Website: lowes
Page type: payment
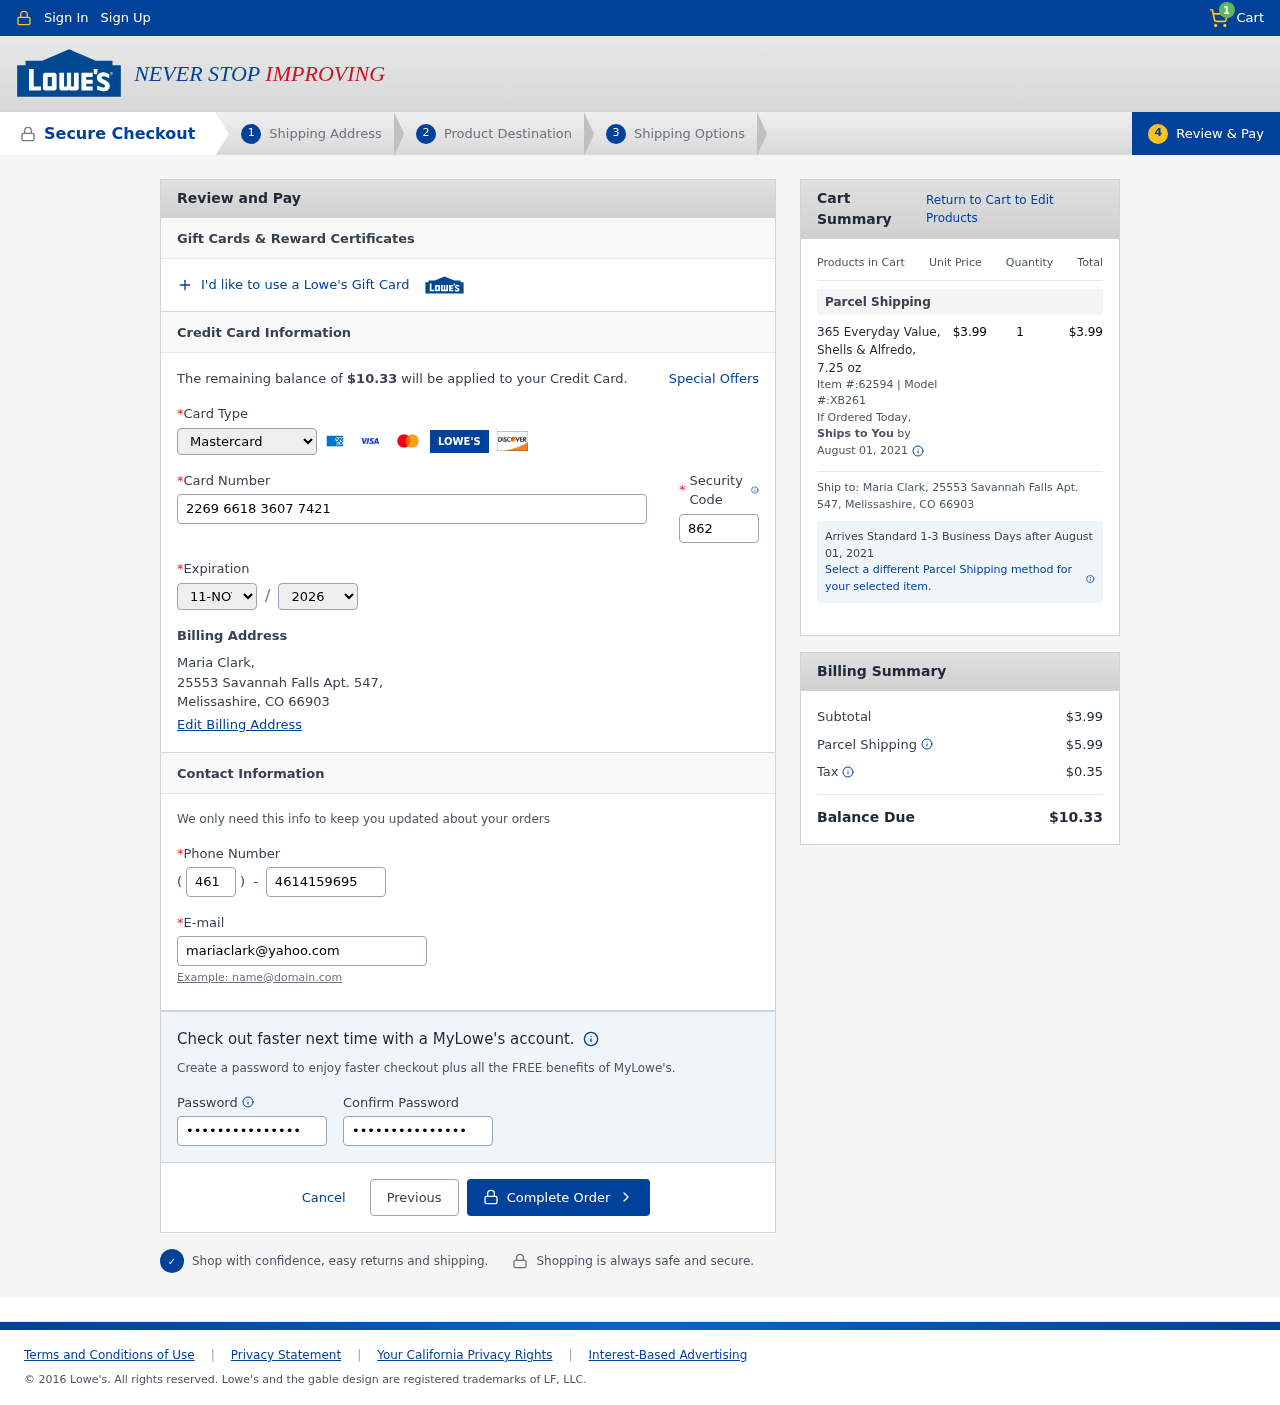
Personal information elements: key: PII_CARD_CVV
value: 862
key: PII_CARD_EXPIRY_MONTH
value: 11
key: PII_CARD_EXPIRY_YEAR
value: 26
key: PII_CARD_NUMBER
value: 2269 6618 3607 7421
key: PII_CARD_TYPE
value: Mastercard
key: PII_CITY_STATE_ZIP
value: Melissashire, CO 66903
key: PII_EMAIL
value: mariaclark@yahoo.com
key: PII_FULLNAME
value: Maria Clark,
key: PII_PHONE
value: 4614159695
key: PII_PHONE_AREA
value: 461
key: PII_STREET
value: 25553 Savannah Falls Apt. 547
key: PII_STREET
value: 25553 Savannah Falls Apt. 547,
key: PII_FULLNAME2
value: Maria Clark
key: PII_CITY
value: Melissashire
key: PII_STATE_ABBR
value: CO
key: PII_POSTCODE
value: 66903
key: PII_POSTCODE_FULL
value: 66903
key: PII_CITY_STATE
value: Melissashire, CO
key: PII_POSTCODE_NUMERIC
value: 66903
Product elements: key: PRODUCT1_NAME
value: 365 Everyday Value, Shells & Alfredo, 7.25 oz
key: PRODUCT1_PRICE
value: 3.99
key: PRODUCT1_QUANTITY
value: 1
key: PRODUCT1_ITEM
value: Item #:62594
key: PRODUCT1_MODEL
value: Model #:XB261
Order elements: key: ORDER_NUM_ITEMS
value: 1
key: ORDER_TOTAL
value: $10.33
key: ORDER_SHIPPING_DATE
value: August 01, 2021
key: ORDER_SUBTOTAL
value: $3.99
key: ORDER_SHIPPING_DATE2
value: August 01, 2021
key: ORDER_SHIPPING_COST
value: $5.99
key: ORDER_TAX
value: $0.35